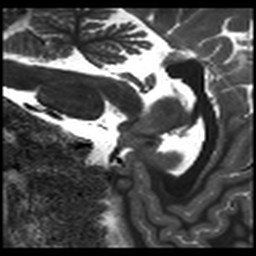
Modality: T1map
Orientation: sagittal
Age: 28
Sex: female